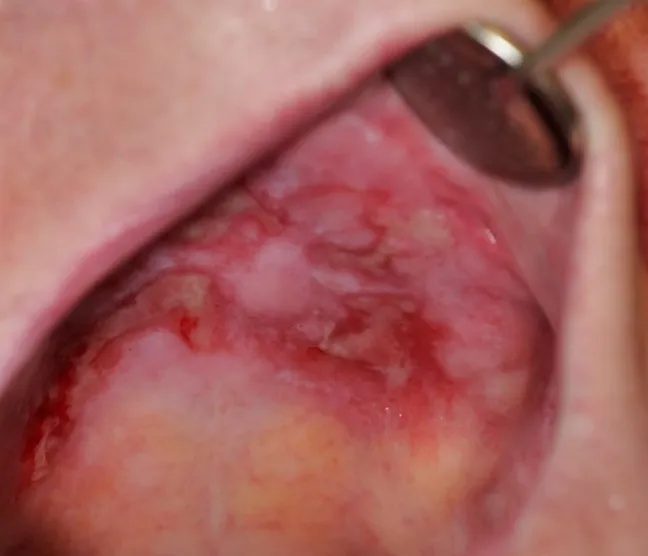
Photographic representation of erosive oral lichen planus at presentation. Significant oral mucosal ulceration is demonstrated affecting both the hard and soft palate.
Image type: pathology (gram)